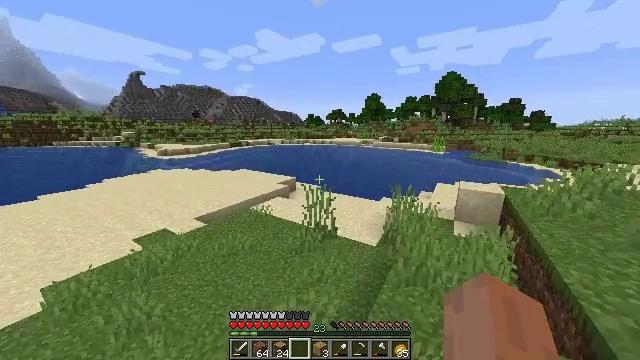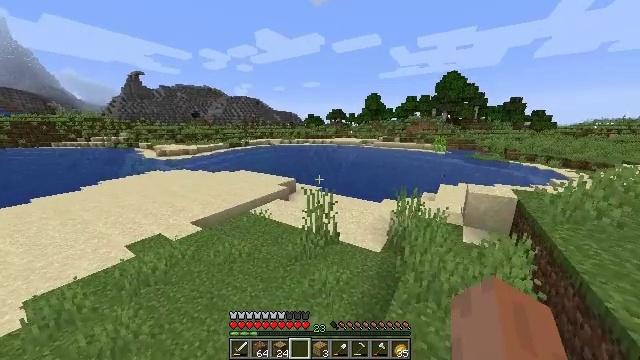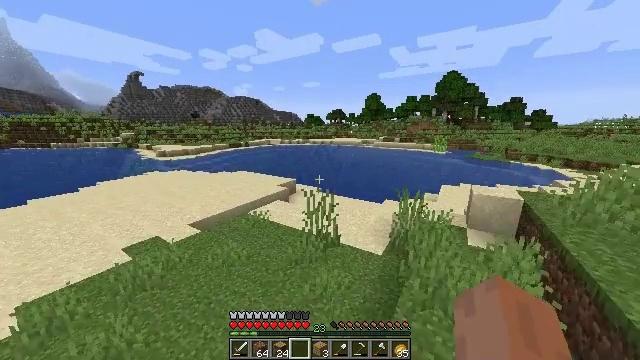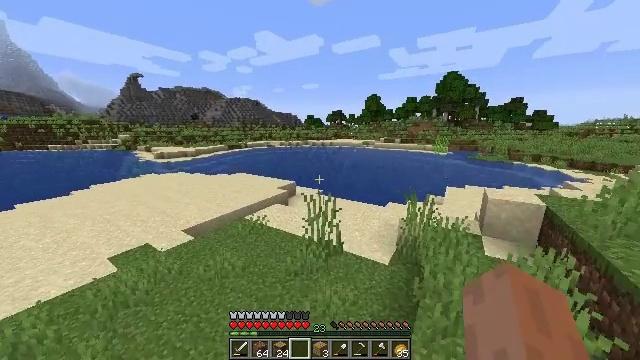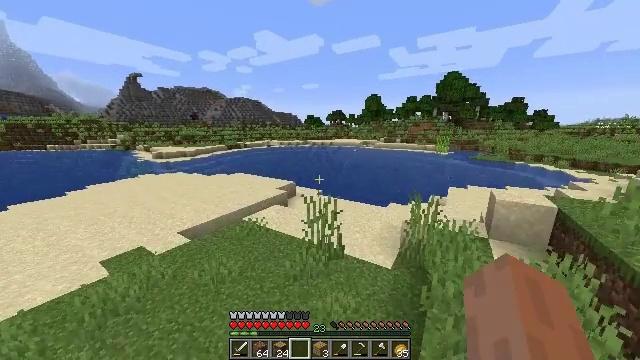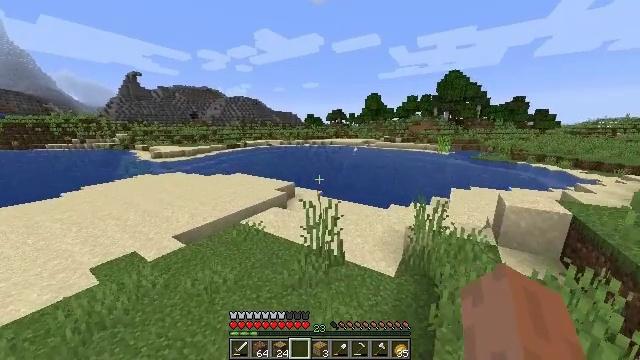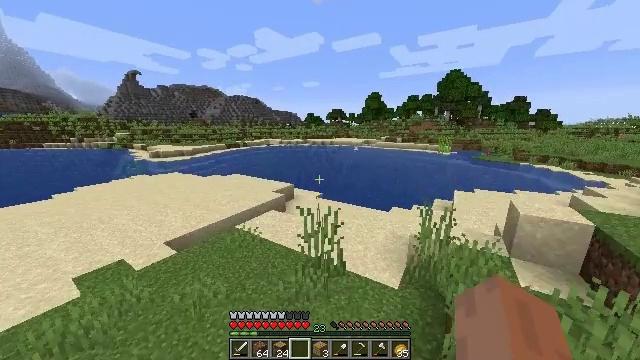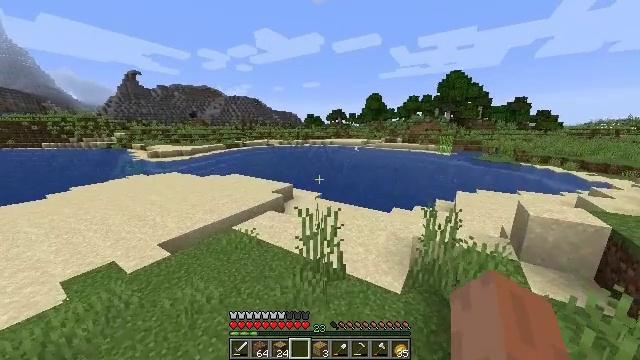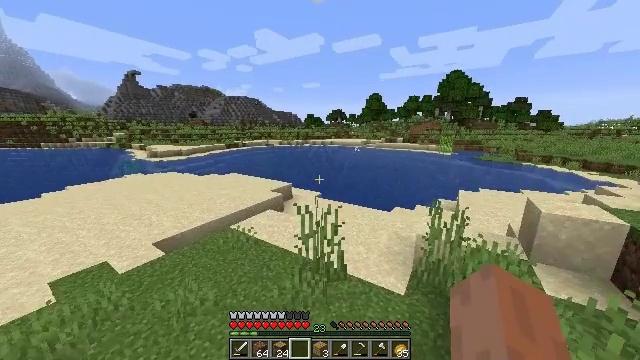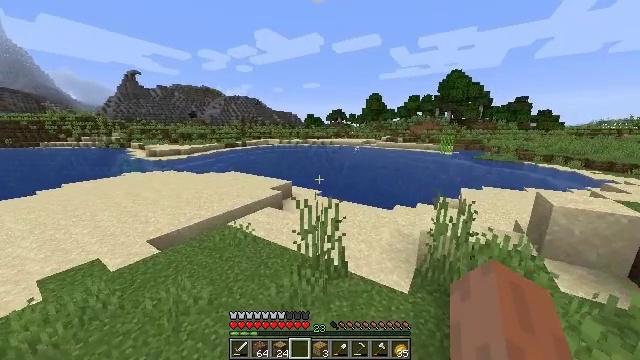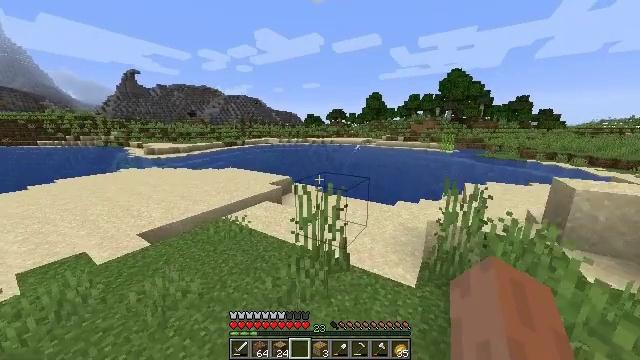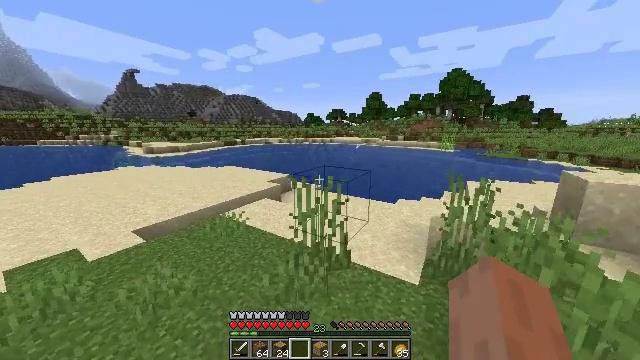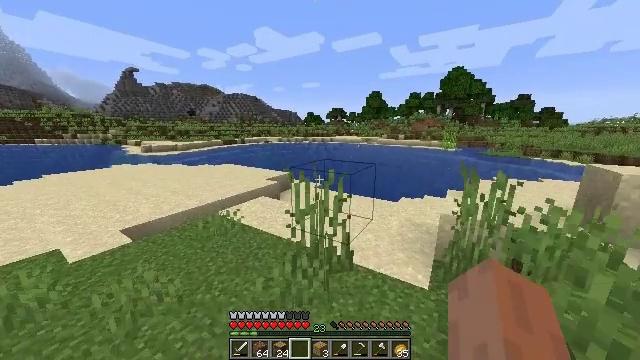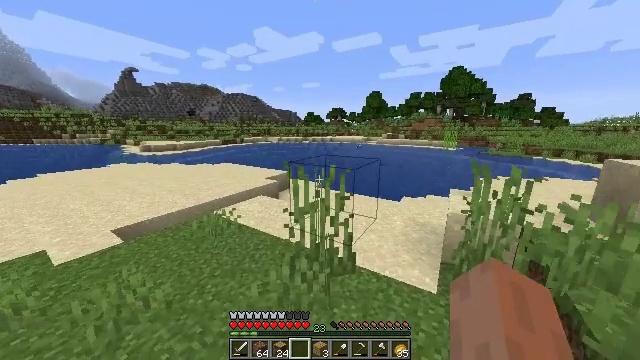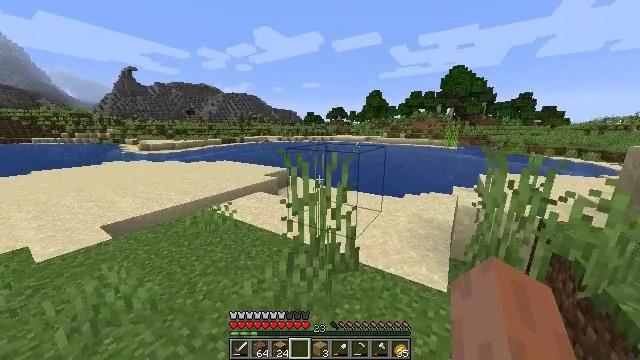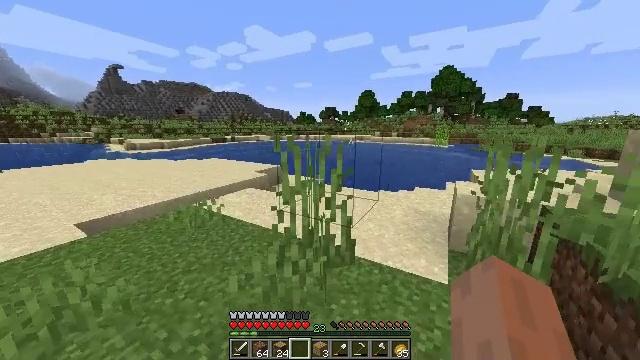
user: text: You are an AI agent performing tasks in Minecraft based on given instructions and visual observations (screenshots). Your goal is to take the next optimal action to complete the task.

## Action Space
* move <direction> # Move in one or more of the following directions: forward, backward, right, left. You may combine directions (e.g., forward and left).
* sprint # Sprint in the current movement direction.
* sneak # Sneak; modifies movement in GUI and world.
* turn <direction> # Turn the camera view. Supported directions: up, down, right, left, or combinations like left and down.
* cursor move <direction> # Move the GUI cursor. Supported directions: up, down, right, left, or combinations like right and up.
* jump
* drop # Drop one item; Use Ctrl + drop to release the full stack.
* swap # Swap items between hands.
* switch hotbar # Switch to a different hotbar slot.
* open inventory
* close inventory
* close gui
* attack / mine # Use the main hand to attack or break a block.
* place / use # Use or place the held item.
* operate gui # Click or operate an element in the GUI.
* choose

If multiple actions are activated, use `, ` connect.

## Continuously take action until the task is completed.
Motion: motion action
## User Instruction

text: Kill the cod.
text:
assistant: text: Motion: move forward
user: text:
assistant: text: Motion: move forward
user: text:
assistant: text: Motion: move forward
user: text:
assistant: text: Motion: move forward
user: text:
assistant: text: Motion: move forward
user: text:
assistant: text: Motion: move forward
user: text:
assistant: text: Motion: move forward
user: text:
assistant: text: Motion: move forward
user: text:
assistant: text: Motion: move forward
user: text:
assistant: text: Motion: move forward
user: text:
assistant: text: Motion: move forward
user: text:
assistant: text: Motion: move forward
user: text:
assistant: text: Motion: move forward
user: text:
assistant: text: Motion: move forward
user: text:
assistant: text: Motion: move forward, turn right
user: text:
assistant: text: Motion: move forward, turn right
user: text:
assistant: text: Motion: move forward, turn right
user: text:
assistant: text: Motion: move forward, turn right
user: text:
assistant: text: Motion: move forward, turn right
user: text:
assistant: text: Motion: move forward
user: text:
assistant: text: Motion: move forward
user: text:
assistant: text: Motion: move forward, turn right, switch to hotbar 1
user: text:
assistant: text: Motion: move forward, turn right, switch to hotbar 1
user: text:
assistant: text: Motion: move forward, turn right, switch to hotbar 1
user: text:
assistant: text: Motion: move forward, turn right, switch to hotbar 1
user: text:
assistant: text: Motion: move forward, turn right, switch to hotbar 1
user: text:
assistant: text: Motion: move forward, turn right
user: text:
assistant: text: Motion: move forward, turn right
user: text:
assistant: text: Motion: move forward, turn right
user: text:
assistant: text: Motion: move forward